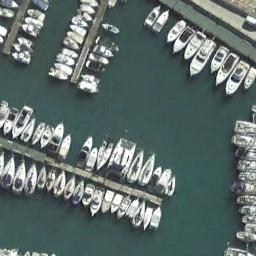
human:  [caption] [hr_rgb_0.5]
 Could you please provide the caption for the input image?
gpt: Many yachts are neatly arranged on the sea side of the harbor .

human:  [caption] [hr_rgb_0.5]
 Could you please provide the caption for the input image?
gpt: There aren't many boats in the upper left corner of the harbor .

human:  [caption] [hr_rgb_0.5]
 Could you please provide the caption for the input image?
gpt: There are numerous ships of different shapes and sizes in the harbor .

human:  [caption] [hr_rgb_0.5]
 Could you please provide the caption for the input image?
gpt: The harbor has lots of neatly docked white boats and the color of the waters is blue .

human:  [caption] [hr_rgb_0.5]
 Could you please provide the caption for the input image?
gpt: There are many ships docked neatly at the harbor .